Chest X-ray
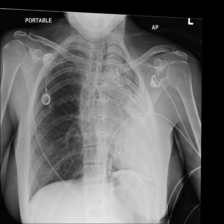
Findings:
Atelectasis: negative
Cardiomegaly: negative
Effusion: negative
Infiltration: negative
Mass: negative
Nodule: negative
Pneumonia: negative
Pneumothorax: negative
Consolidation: negative
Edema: negative
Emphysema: negative
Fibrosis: negative
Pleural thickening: negative
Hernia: negative